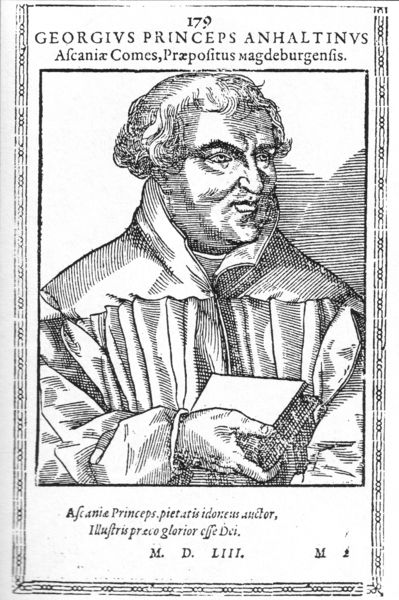
Titel: Bildnis von Georg III von Anhalt
Künstler: Tobias Stimmer
Institution: (Seriendruck)
Schlagwörter: hand, kopf, mann, schatten, umhang, weiß, finger, frisur, grau, haar, mund, nase, profil, schwarz, skizze, stirn, zeichen, zeichnung, blick, alt, arm, augen, bibel, falten, gesicht, halten, kleidung, kragen, rahmen, bildnis, herr, portrait, porträt, auge, gewand, haare, kutte, mantel, reich, adel, augenbrauen, kinn, lippen, locken, renaissance, lächeln, holzschnitt, schrift, wangen, papier, datierung, afrika, grafik, graphik, linien, inschrift, lachen, buch, religion, druck, schwarz-weiß, druckgrafik, schraffuren, radierung, stich, titel, seite, text, beschriftung, holzdruck, überschrift, fürst, litografie, buchdruck, buchseite, halbprofil, mittelalter, klerus, prinz, luther, gelehrter, kupferstich, flugblatt, schlciht, georg, latein, lateinisch, protrait, ikonographie, reformation, martin luther, seriendruck, gutenberg, anhalt, magdeburg, georgius, buchkunst, princeps, akademiker, kurrent, 1553, ein mann, druckkunst, lutherzeit, inshcrift, anhaltinus, sachsen anhalt, prinu von anhalt, 179, gerorg